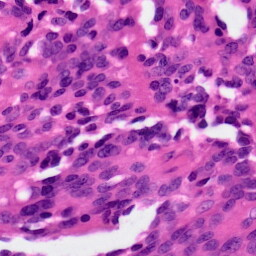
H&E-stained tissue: Ovarian